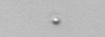
Label: nanoplankton_mix